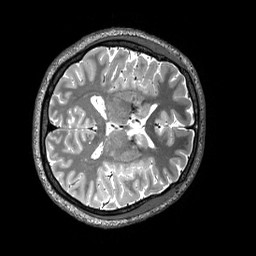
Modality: T2w
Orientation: axial
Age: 23
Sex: female
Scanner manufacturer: siemens
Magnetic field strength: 3 T
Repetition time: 3.2 s
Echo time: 0.565 s